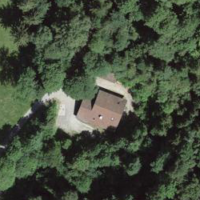
EUNIS habitat code: 44
Species observed at this site:
Lathyrus vernus